Question: I use WPF C# Visual Studio and SQL Compact 3.5. On server explorer, I right click and select "Edit Table Schema", I can only change the data type, length,..etc but I cannot click into the Column Name to change the column name. How to change the column name in Server Explorer?

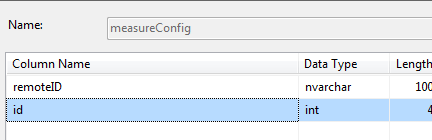
Answer: Sadly, this is not possible in SQL server CE. You will have to create a new column and then remove the old one. If you have any data in your column you will need to migrate this to your new column first. If you want to do it with an sql statement, try something like this:
'''
ALTER TABLE myTable ADD newColumn newType
UPDATE myTable SET newColumn = oldColumn
ALTER TABLE myTable DROP COLUMN oldColumn
'''